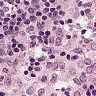
Metastatic tissue present: no